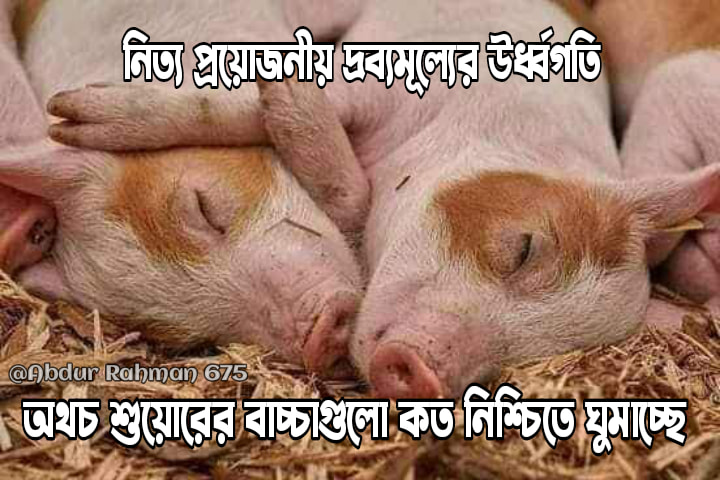
Text: নিত্য প্রয়োজনীয় দ্রব্যমুল্যের উর্ধ্বগতি অথচ শুয়োরের বাচ্চাগুলো কত নিশ্চিন্তে ঘুমাচ্ছে
Label: Hate
Hate category: Political
Targeted group: Organization